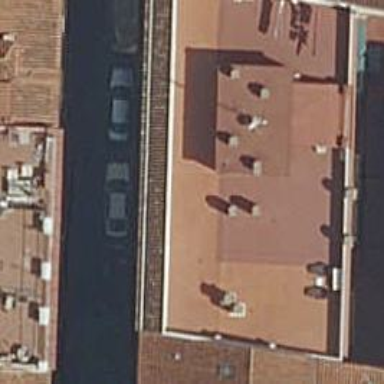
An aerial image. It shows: Restaurant.